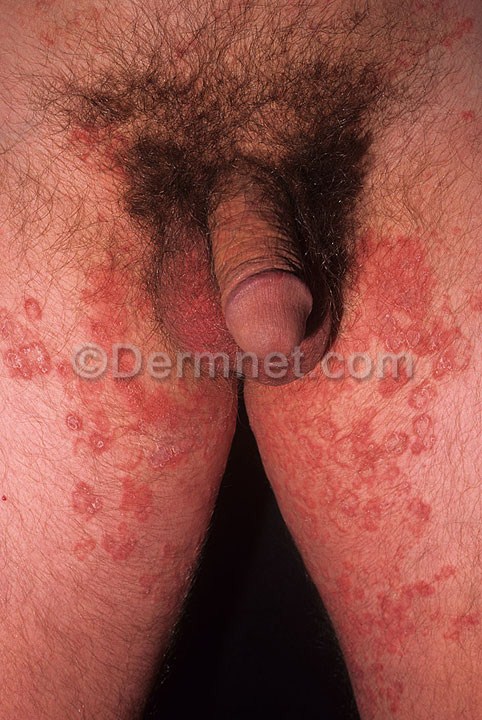
Disease: Tinea Ringworm Candidiasis and other Fungal Infections